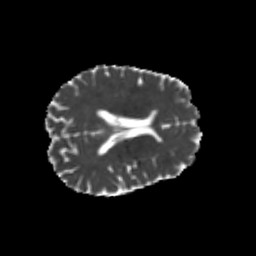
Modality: MD
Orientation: axial
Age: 26
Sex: male
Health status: healthy
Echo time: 0.074 s